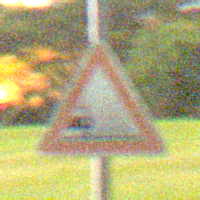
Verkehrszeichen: SplittSchotter
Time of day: Night
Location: Outdoor (Nature)
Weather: Clear
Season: NotSpecified
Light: Natural